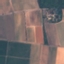
Land use / land cover: PermanentCrop